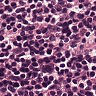
Metastatic tissue present: yes